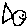
Label: fish